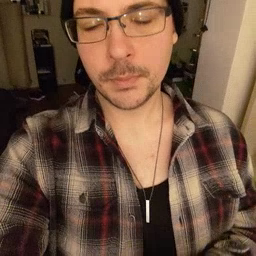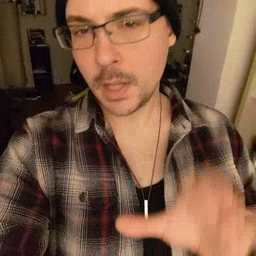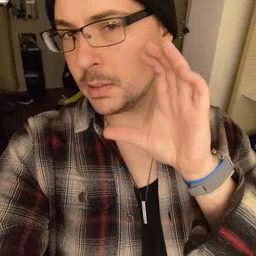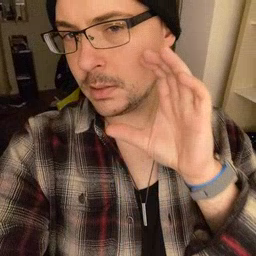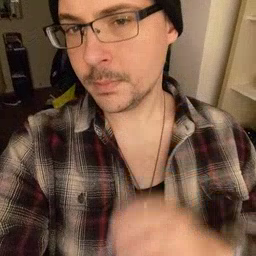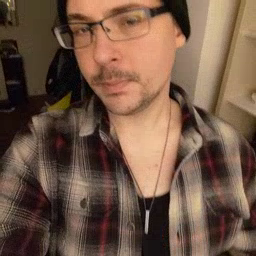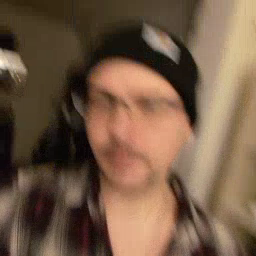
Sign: listen